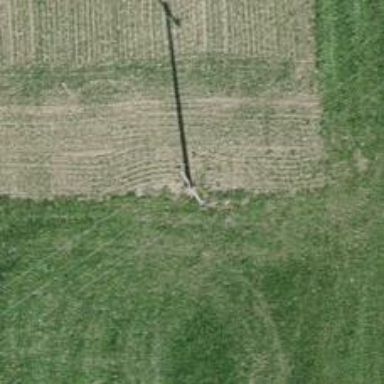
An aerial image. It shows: Power line is depicted.